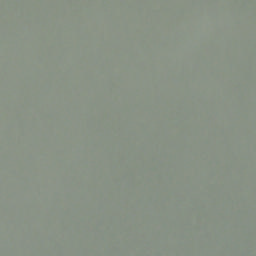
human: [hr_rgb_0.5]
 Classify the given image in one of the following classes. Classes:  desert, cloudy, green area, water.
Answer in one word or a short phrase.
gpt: cloudy